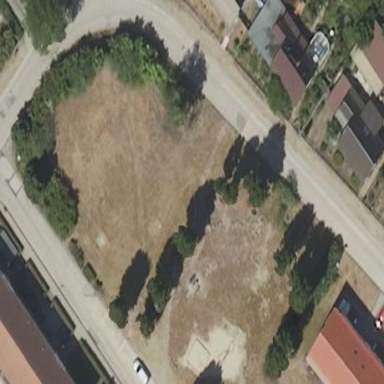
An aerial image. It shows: Playground area for leisure activities on the land.